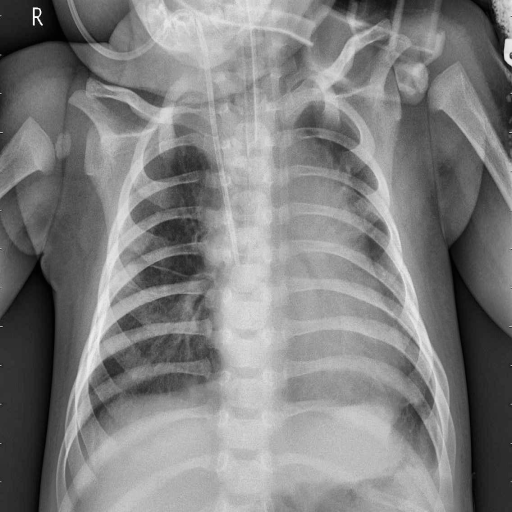
Finding: PNEUMONIA